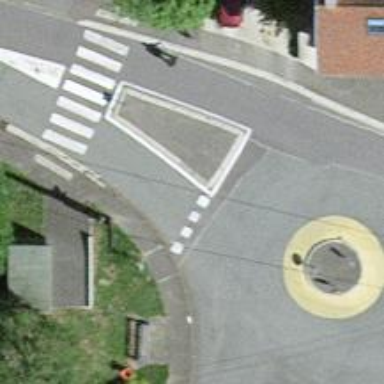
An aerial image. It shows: Residential road that intersects with roundabout.